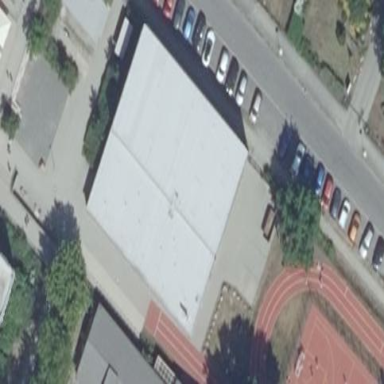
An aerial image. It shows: School building with sports center nearby offering various sports activities.